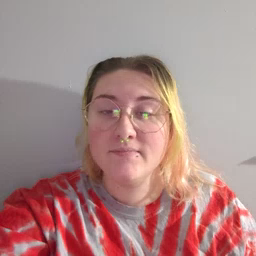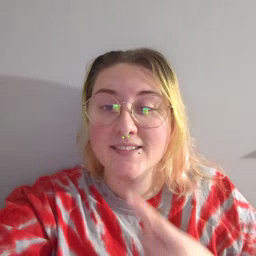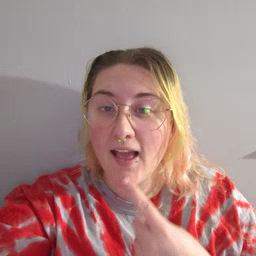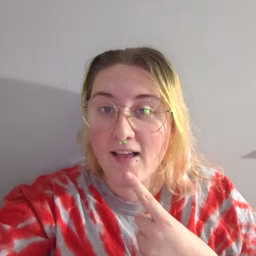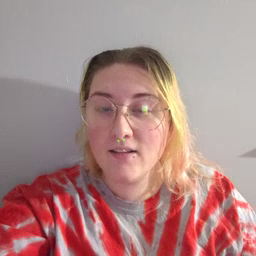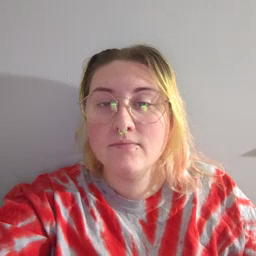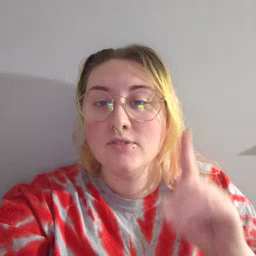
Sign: say